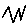
Label: zigzag